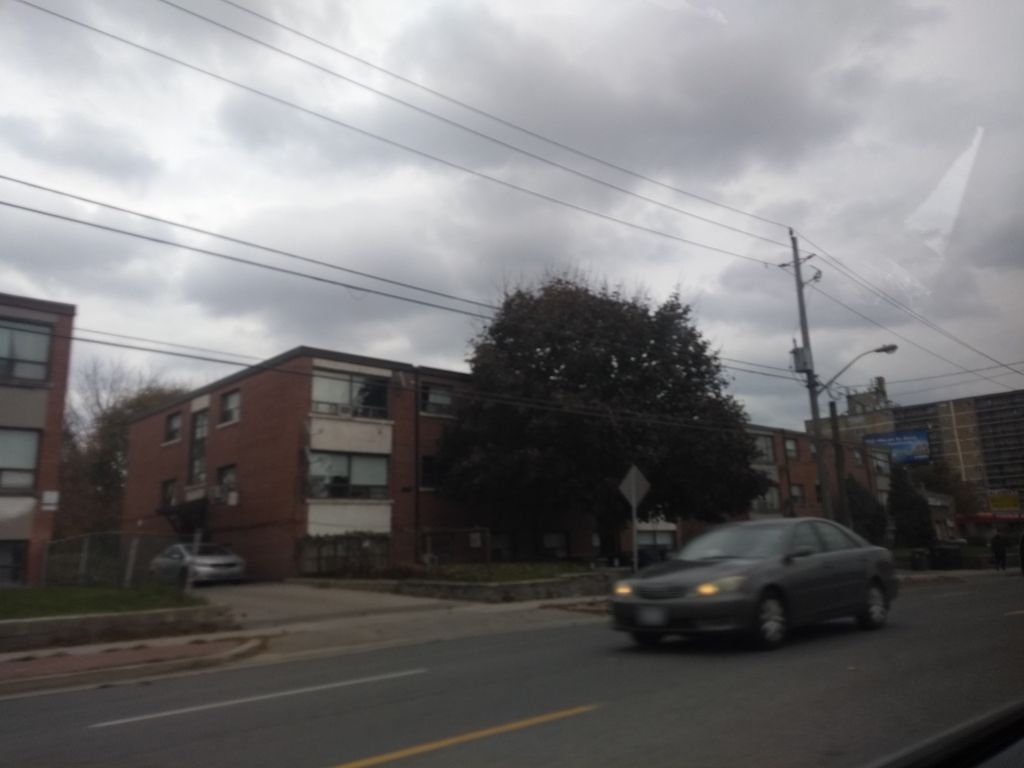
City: toronto